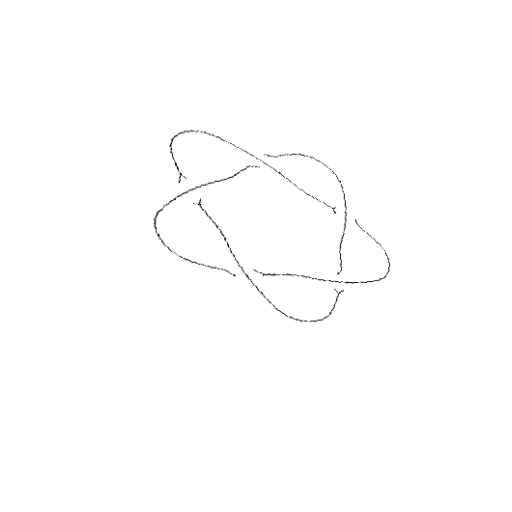
Crossing number: 5